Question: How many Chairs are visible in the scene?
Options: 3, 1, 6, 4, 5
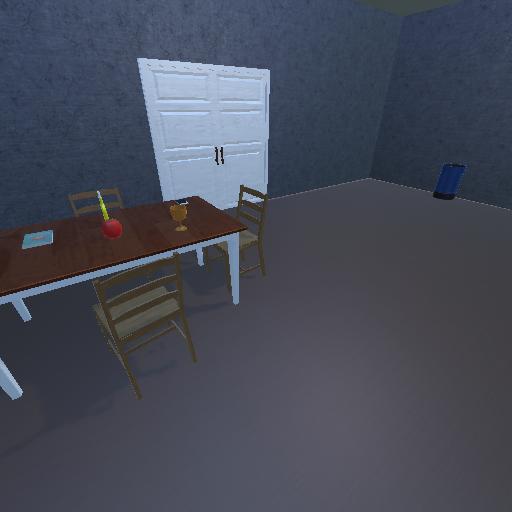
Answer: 3